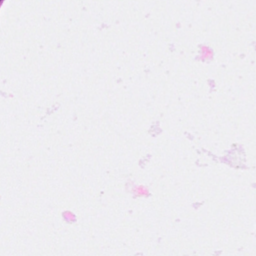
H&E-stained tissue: Breast